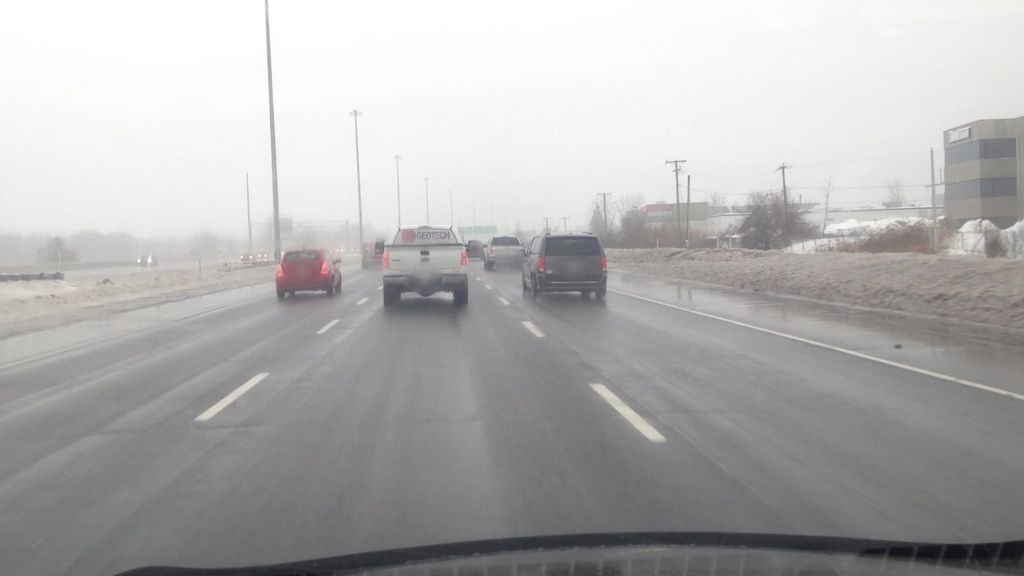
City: montreal